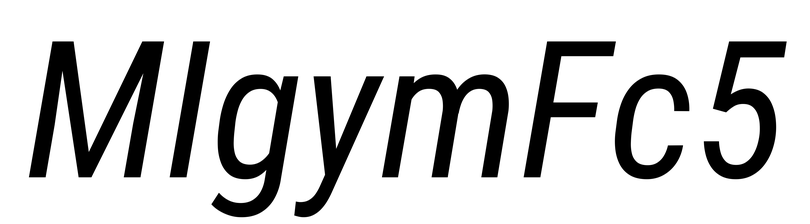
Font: Roboto-Italic_Condensed_Italic